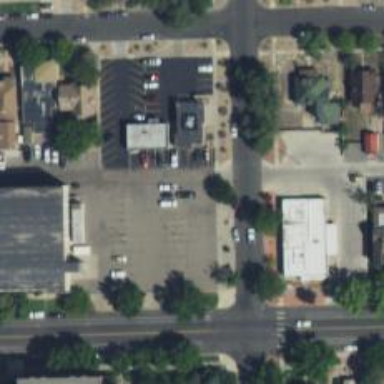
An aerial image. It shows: Parking space.